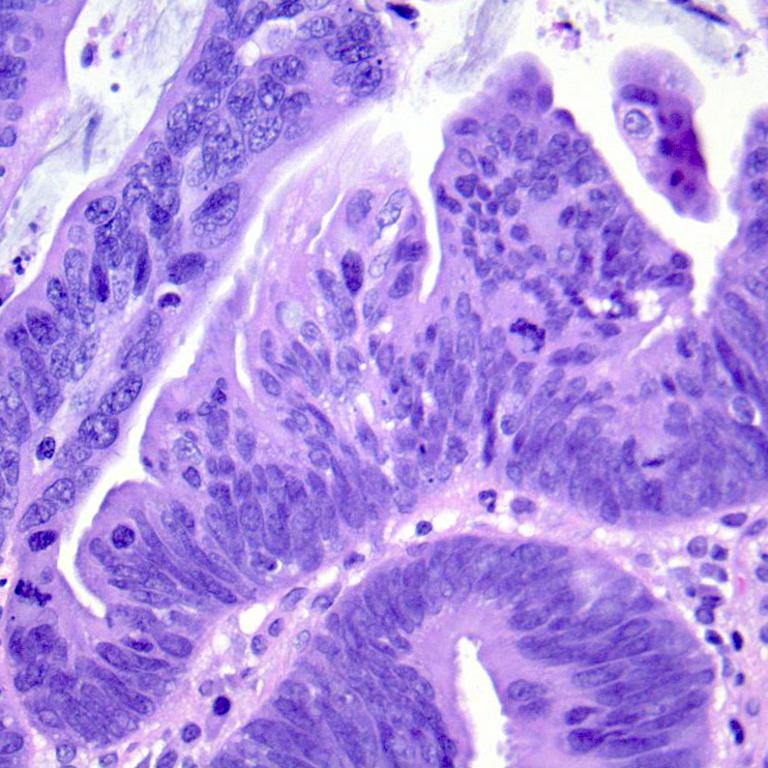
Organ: colon
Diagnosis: adenocarcinomas